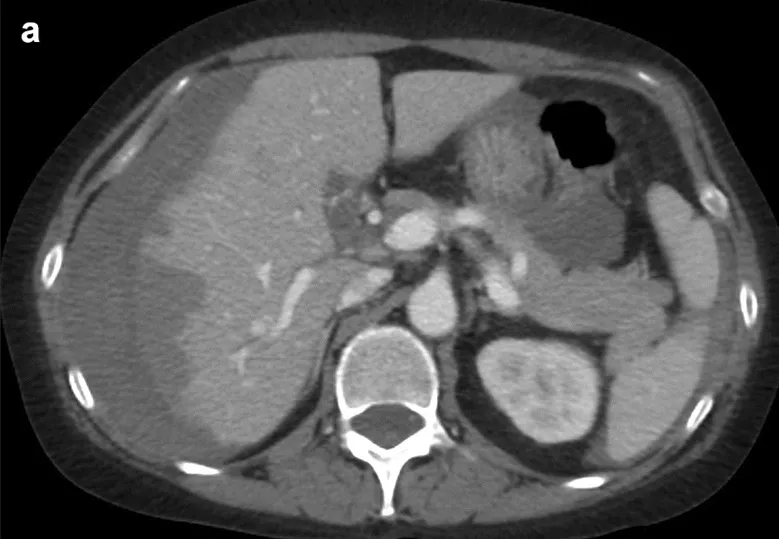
Abdomen-pelvis computed tomography with contrast. A; Coronal view, demonstrating hepatic subcapsular hematoma in right lobe.
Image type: radiology (ct)